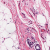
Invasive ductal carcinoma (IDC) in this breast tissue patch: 0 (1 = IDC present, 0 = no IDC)